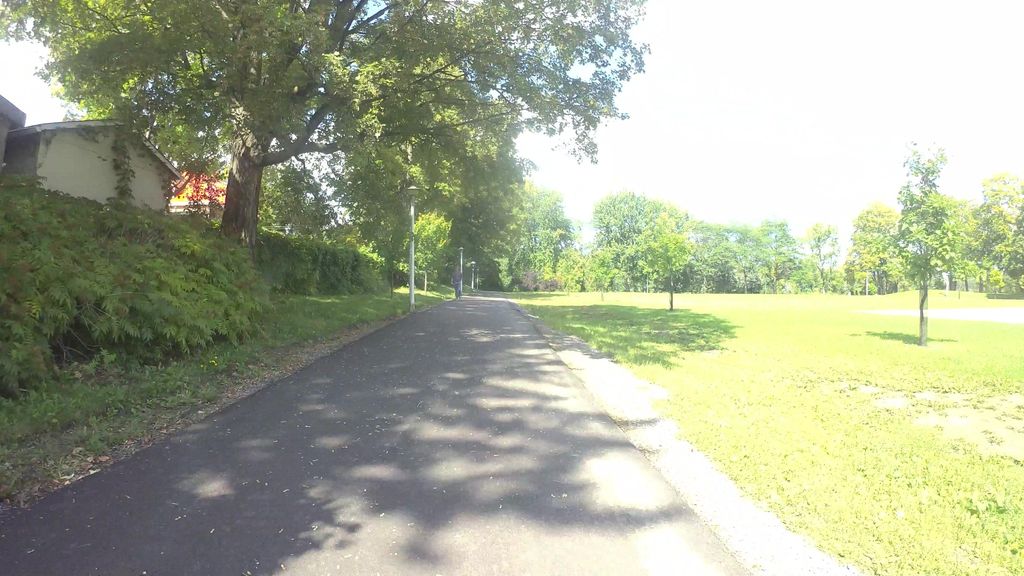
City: montreal